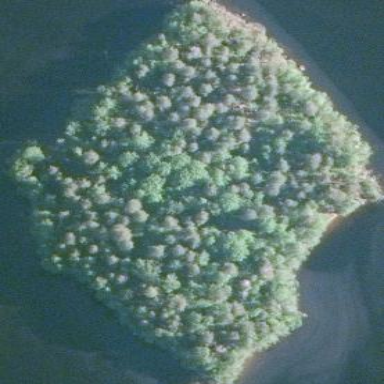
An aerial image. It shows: Islet surrounded by woodland.